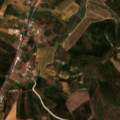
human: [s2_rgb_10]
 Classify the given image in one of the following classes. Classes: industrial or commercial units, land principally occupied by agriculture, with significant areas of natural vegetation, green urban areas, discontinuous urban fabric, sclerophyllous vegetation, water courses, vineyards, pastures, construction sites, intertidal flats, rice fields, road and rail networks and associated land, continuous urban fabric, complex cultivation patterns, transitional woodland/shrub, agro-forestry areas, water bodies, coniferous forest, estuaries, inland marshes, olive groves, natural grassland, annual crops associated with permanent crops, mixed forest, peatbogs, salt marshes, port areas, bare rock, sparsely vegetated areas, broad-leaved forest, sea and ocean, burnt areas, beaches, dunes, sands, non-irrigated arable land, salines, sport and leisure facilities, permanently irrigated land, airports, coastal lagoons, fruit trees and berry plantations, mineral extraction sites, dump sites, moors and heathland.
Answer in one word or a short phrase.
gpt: vineyards, complex cultivation patterns, broad-leaved forest, moors and heathland, transitional woodland/shrub